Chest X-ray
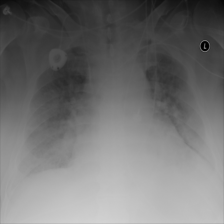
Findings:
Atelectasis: negative
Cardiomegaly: negative
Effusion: positive
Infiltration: negative
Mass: negative
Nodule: negative
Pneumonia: negative
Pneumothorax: negative
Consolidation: negative
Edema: positive
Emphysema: negative
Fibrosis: negative
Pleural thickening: negative
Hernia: negative